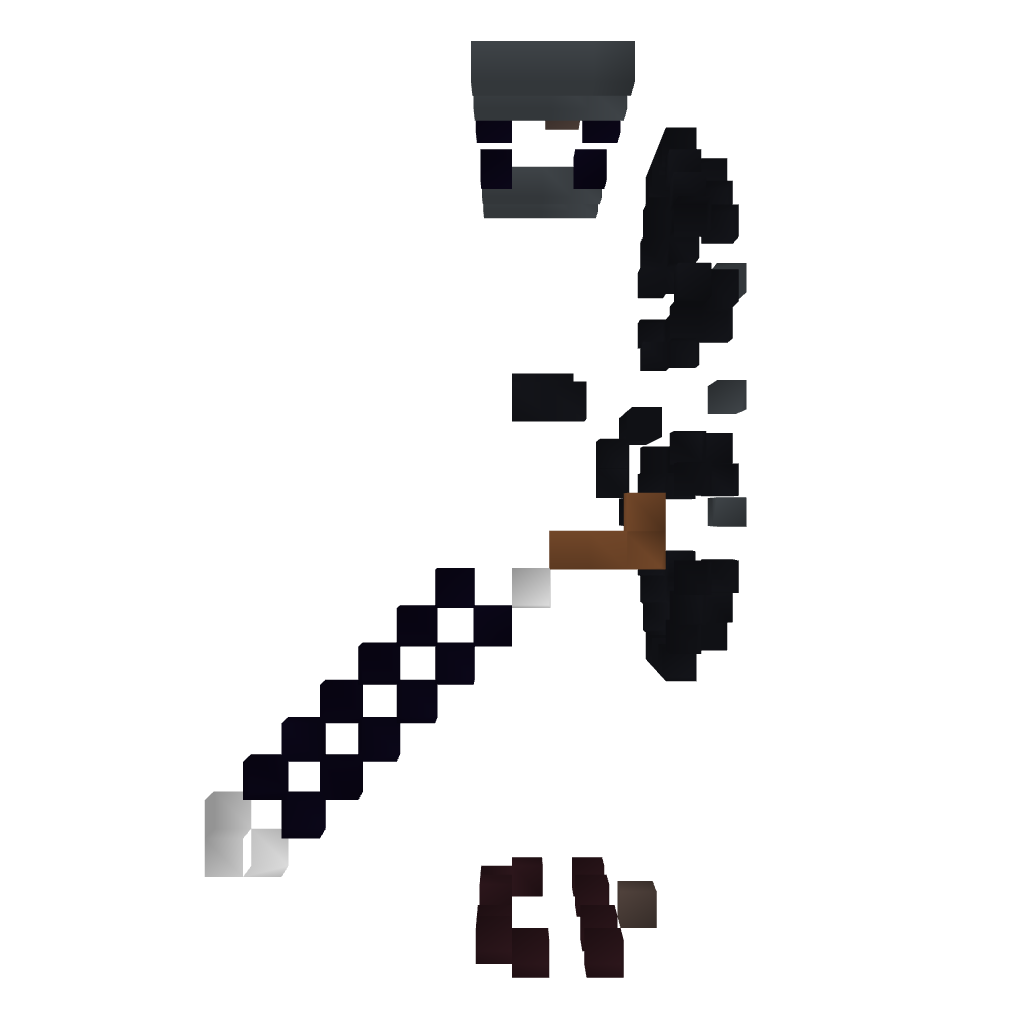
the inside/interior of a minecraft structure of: Myrmidon Statue